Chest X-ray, AP view. Patient: 66 years old, sex M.
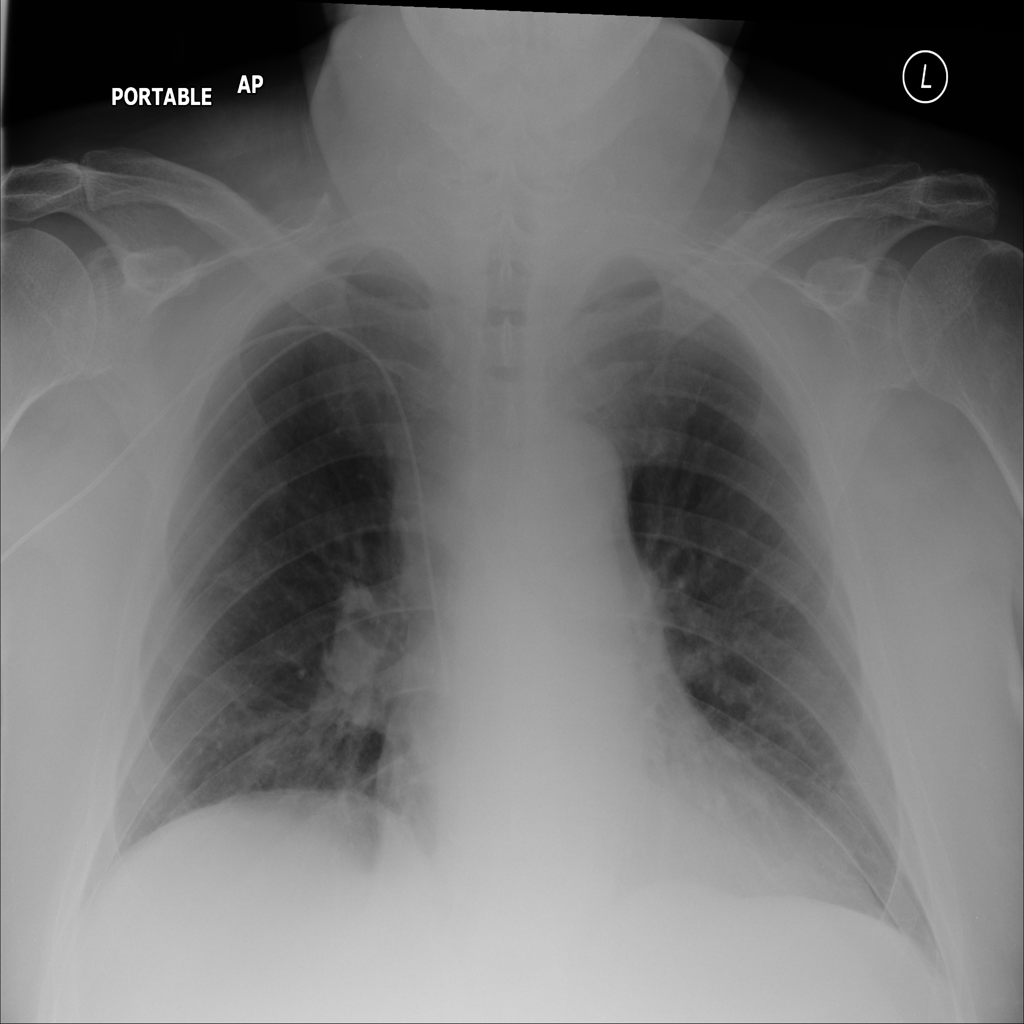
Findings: No Finding